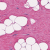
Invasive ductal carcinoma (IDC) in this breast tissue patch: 0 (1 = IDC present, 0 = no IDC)